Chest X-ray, PA view. Patient: 24 years old, sex F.
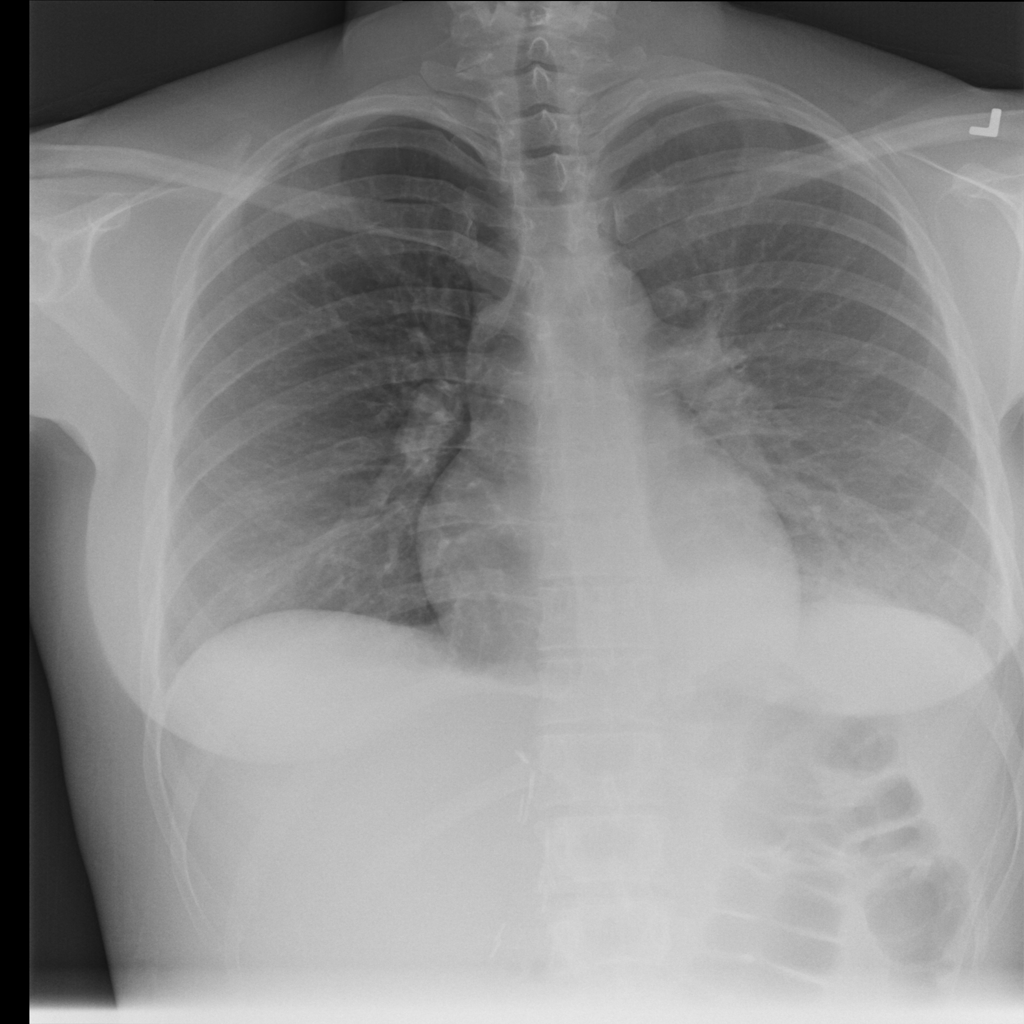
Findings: Pneumonia